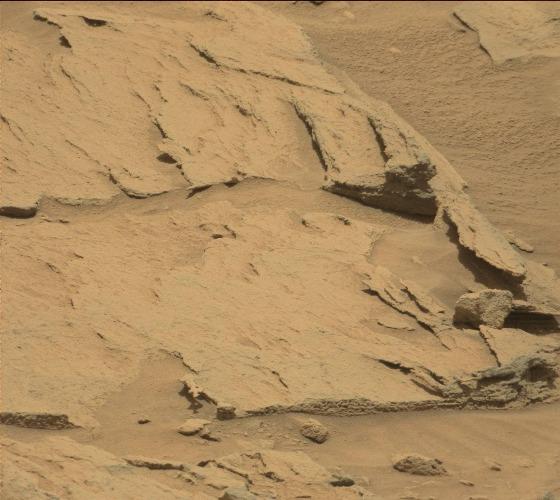
Terrain classes present: Bedrock, Gravel / Sand / Soil